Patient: sex F, age 65
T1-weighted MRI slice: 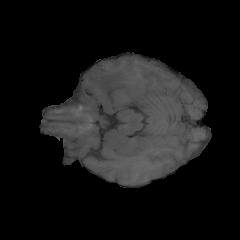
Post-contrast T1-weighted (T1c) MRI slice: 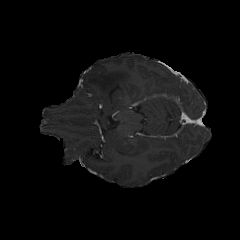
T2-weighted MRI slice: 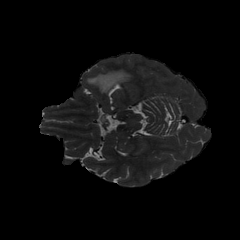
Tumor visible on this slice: yes
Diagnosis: Glioblastoma, IDH-wildtype
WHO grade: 4